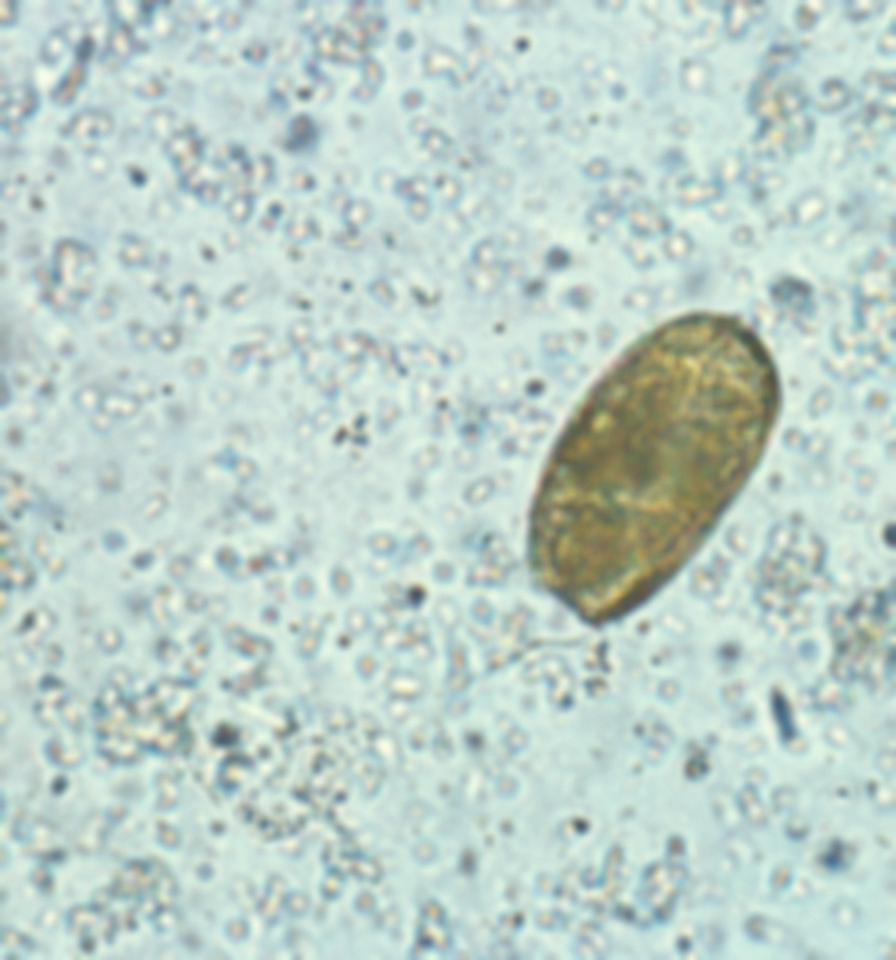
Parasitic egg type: Paragonimus spp